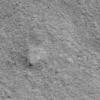
Label: not_dusty